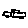
Label: car